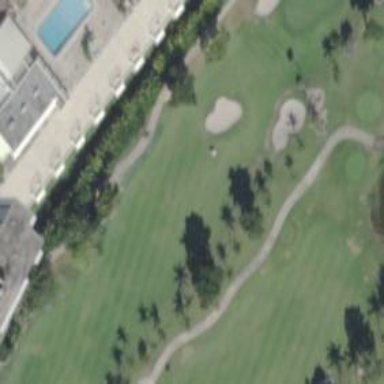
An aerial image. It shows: View of golf hole.